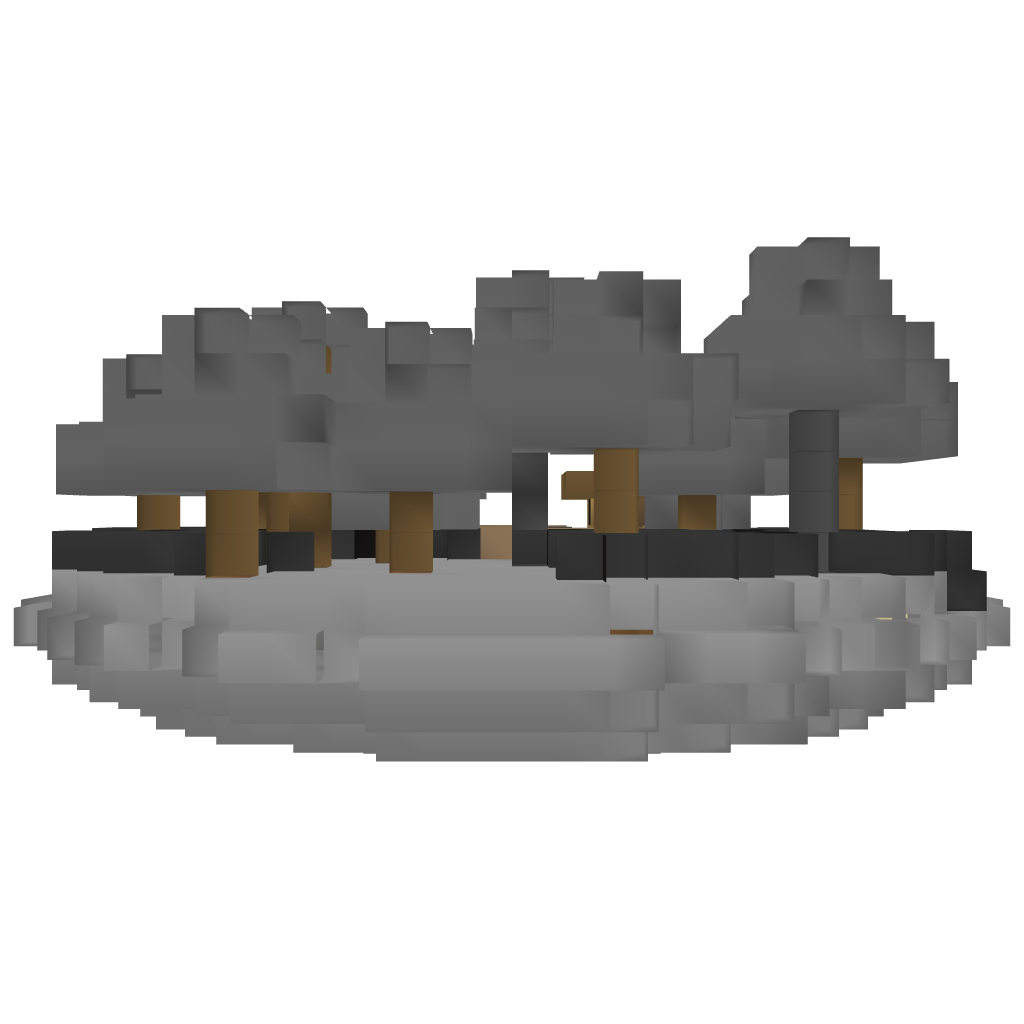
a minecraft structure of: small floating island